Field crop: maize
Growth stage: 1
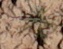
Species: lolium